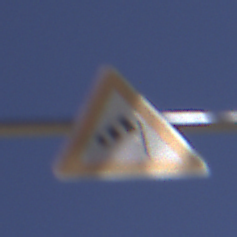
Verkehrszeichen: SeitenwindVonRechts
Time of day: Midday
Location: Outdoor (Nature)
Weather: Clear
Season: NotSpecified
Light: Natural